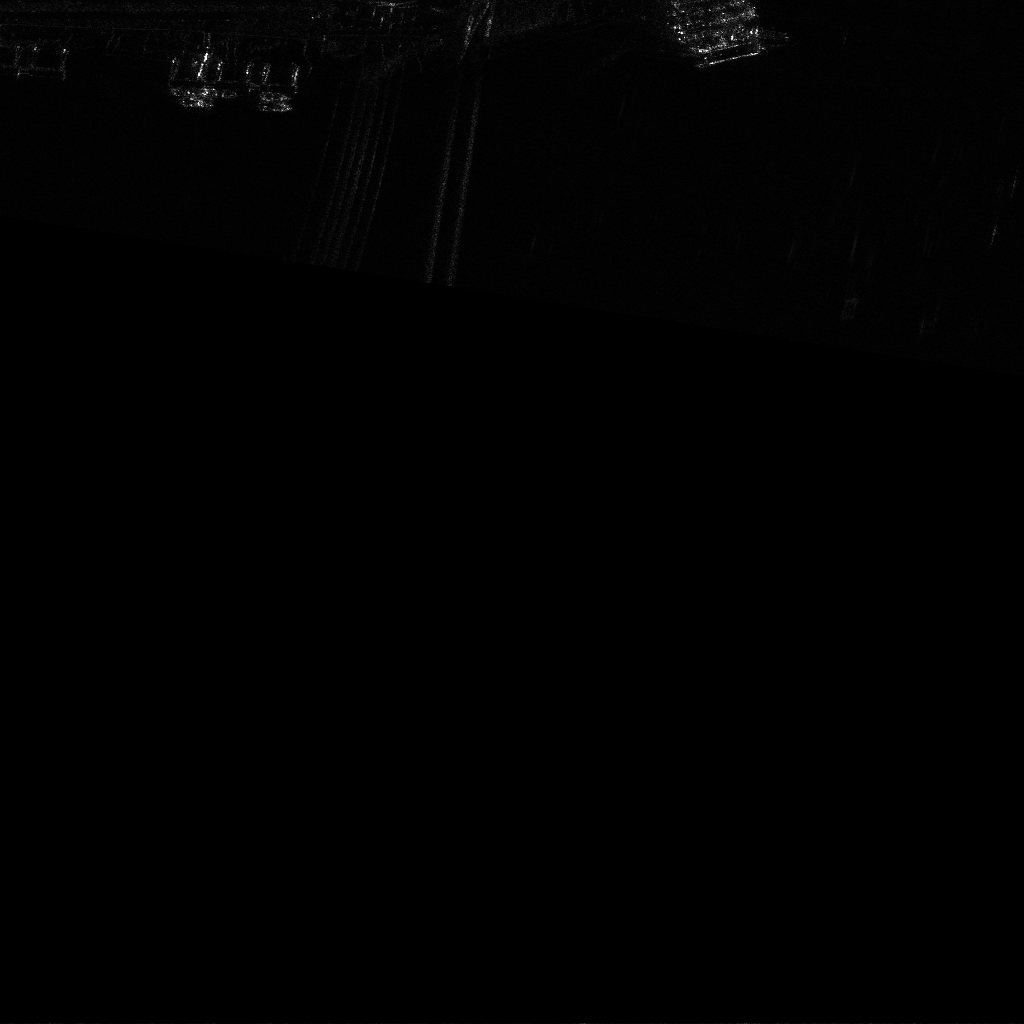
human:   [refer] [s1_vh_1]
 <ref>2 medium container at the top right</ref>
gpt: <box>[[70, 0, 71, 8, 75], [70, 2, 71, 9, 72]]</box>